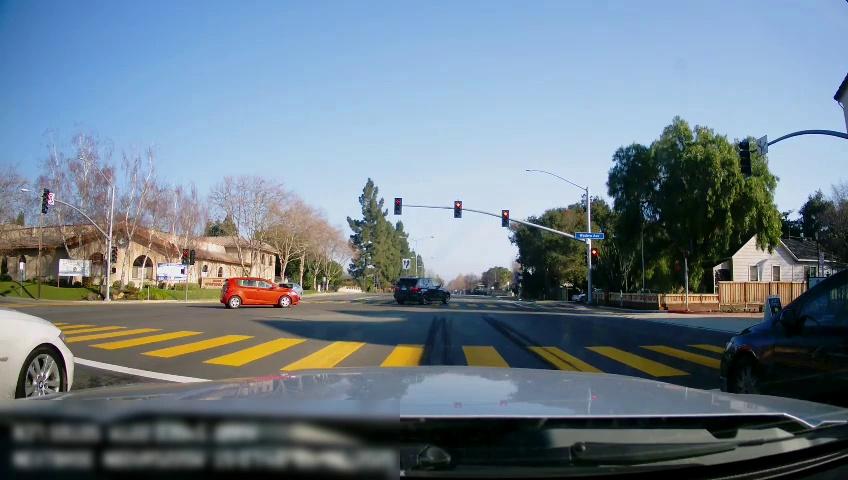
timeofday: Day
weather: Sunny
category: Drivable Space
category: Vehicles | Car
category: Vehicles | Car
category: Vehicles | Car
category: Vehicles | SUV
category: Vehicles | Car
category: Vehicles | Car
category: Traffic | Signs
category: Traffic | Signs
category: Traffic | Lights
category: Traffic | Lights
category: Traffic | Lights
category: Traffic | Lights
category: Traffic | Lights
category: Traffic | Lights
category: Traffic | Signs
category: Traffic | Lights